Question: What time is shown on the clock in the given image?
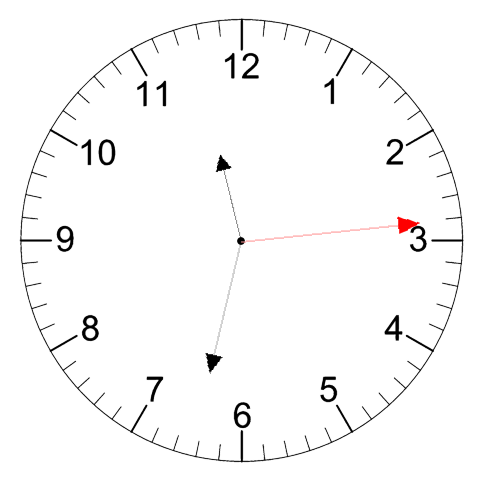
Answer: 11:32:14